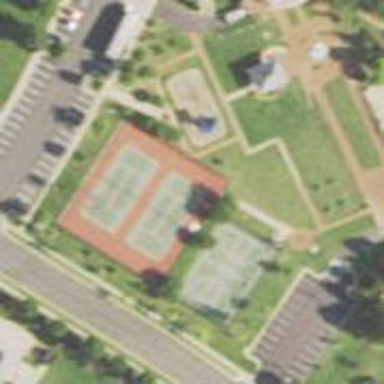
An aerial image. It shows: Tennis court on the leisure land pitch.